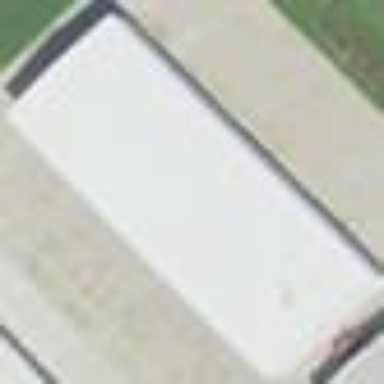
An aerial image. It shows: Hangar located at airport.